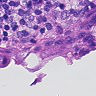
Metastatic tissue present: yes